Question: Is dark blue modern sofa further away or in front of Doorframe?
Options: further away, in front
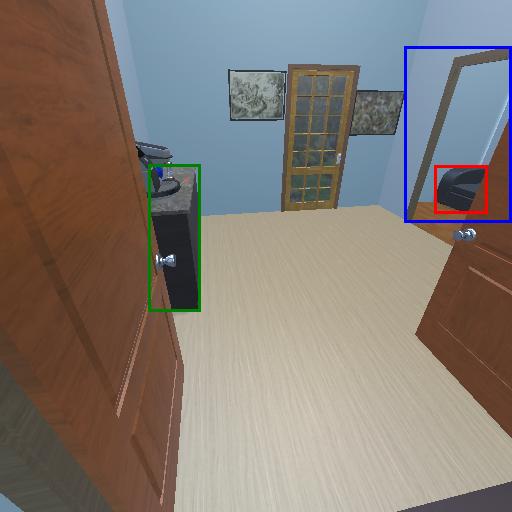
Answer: further away